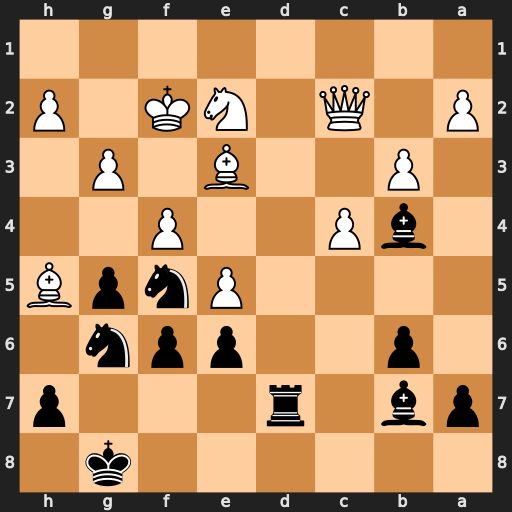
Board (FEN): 6k1/pb1r3p/1p2ppn1/4PnpB/1bP2P2/1P2B1P1/P1Q1NK1P/8
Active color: b
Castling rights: -
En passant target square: -
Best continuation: Nxe3 Kxe3 Bc5+